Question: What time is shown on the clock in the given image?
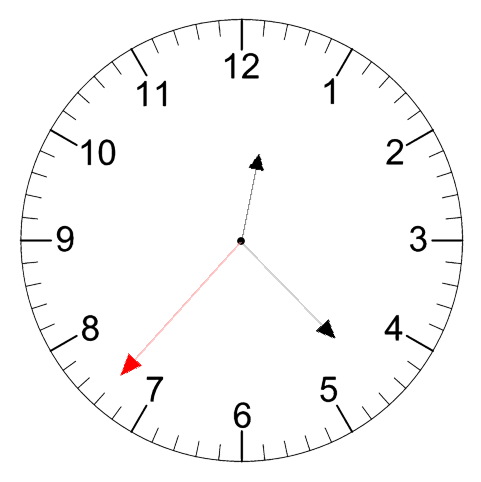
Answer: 12:22:37